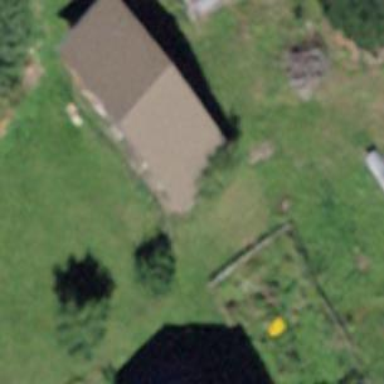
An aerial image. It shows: Barn.